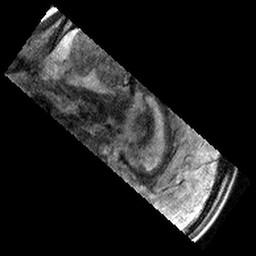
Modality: T2w
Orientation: sagittal
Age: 10
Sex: male
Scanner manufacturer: siemens
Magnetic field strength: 3 T
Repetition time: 9.23 s
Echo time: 0.067 s